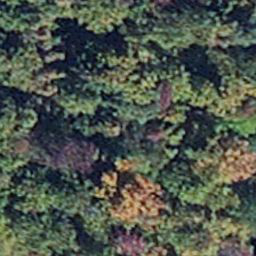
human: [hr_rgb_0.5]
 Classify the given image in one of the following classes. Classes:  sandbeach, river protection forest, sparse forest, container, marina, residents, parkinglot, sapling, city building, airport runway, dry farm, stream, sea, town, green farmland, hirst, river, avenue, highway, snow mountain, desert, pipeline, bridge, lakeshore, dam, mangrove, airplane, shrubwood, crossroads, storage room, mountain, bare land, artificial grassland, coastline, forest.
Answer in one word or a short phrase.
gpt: mangrove